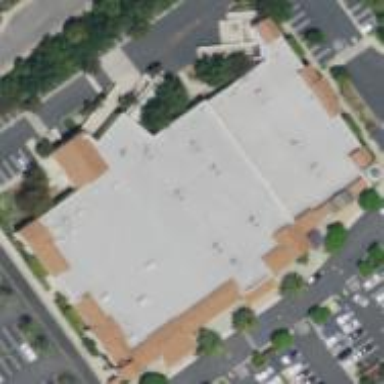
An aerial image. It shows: Retail building.